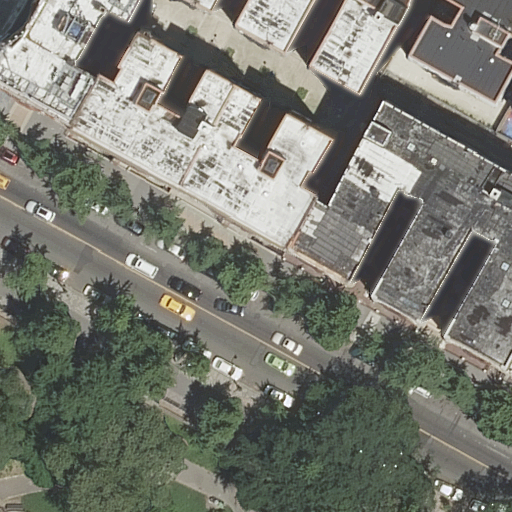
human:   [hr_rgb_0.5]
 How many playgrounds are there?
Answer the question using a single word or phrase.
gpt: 1

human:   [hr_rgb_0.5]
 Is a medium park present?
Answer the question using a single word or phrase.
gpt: no

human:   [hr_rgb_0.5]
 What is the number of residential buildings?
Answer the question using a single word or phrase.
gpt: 9

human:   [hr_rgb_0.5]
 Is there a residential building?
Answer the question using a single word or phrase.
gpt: yes

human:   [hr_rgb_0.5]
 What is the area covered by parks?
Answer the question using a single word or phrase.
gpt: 3615m2

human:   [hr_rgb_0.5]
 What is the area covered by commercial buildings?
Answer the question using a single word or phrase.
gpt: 0m2

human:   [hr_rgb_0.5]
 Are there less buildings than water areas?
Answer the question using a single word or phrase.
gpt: no

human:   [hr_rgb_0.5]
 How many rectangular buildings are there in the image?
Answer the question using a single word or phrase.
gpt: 4

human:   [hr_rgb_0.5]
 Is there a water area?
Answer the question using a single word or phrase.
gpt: no

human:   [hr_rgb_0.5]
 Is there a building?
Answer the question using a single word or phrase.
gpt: yes

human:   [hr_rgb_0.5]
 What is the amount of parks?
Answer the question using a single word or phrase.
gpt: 1

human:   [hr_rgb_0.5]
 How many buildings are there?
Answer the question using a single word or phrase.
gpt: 9

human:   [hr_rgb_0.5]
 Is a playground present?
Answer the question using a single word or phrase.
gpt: yes

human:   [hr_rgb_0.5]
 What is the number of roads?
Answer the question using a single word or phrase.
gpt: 4

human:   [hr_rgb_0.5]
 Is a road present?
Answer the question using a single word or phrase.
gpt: yes

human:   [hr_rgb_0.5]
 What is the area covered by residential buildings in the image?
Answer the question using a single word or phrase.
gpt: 3025m2

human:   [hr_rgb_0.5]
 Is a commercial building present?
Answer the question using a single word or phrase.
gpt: no

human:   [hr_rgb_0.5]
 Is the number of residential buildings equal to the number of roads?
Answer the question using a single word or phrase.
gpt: no

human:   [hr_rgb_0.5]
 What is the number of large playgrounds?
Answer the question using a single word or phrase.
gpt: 0

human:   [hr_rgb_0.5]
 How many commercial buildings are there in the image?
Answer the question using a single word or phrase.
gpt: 0

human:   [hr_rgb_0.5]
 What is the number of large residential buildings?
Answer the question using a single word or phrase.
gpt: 1

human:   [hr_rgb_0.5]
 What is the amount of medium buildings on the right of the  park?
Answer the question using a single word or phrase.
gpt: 2

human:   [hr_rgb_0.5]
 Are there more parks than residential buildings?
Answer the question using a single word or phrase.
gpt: no

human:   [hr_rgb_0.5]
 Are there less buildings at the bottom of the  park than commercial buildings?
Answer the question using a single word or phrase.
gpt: no

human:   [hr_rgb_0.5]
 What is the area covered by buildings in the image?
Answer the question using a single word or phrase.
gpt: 3025m2

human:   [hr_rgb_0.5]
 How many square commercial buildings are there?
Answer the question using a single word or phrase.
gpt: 0

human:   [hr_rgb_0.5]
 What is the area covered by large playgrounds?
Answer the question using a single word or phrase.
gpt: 0m2

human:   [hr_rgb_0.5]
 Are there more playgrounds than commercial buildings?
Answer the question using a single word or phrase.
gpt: yes

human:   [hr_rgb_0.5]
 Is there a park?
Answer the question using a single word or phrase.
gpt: yes

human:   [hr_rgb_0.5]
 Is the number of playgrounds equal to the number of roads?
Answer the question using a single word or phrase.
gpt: no

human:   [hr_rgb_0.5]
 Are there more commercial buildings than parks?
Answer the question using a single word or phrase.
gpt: no

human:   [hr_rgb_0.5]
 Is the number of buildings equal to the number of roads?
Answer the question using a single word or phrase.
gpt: no

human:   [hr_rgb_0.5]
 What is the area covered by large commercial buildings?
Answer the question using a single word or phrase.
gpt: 0m2

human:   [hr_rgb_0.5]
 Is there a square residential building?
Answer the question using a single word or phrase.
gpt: no

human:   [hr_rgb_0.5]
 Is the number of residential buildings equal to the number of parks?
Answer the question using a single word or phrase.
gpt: no

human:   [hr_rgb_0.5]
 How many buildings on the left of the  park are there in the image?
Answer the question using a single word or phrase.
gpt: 3

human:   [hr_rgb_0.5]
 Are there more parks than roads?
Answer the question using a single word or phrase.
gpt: no

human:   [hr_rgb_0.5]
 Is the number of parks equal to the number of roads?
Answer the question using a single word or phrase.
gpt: no

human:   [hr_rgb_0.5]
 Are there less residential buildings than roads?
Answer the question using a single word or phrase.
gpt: no

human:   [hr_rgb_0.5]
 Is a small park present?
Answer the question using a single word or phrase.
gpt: no

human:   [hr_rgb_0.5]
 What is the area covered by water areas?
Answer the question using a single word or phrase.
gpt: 0m2

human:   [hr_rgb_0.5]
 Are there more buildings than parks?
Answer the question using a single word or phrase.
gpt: yes

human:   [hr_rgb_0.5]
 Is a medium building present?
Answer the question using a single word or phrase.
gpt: yes

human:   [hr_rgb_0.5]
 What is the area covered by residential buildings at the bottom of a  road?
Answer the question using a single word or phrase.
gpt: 0m2

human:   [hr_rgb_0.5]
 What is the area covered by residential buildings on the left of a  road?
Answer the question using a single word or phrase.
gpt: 841m2

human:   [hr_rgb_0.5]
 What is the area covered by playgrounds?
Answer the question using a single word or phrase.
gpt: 54m2

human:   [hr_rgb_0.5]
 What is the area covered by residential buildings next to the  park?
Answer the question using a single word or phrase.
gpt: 3025m2

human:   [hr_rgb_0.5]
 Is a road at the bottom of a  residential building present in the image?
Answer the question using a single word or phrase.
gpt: yes

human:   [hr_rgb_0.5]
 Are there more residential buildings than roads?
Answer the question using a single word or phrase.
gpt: yes

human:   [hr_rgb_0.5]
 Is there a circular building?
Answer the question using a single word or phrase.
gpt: no

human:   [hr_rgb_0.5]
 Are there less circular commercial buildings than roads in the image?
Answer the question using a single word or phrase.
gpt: yes

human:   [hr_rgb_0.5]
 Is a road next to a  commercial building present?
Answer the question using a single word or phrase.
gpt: no

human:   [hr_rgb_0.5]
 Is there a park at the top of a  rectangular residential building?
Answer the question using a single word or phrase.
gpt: no

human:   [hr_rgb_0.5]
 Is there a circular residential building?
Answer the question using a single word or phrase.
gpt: no

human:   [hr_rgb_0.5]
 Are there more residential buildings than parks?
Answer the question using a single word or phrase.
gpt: yes

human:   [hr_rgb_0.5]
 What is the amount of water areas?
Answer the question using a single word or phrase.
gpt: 0

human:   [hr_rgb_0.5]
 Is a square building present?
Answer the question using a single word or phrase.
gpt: no

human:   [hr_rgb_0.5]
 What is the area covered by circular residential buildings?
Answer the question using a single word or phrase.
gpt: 0m2

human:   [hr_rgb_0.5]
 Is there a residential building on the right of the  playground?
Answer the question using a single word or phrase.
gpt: yes

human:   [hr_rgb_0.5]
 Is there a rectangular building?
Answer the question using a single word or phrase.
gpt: yes

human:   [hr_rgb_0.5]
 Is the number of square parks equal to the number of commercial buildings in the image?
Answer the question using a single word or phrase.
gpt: yes

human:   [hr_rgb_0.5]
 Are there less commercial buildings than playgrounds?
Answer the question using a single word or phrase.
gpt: yes

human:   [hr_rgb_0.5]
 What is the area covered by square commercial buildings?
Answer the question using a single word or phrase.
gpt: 0m2

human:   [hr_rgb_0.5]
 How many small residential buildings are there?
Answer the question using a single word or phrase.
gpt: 2